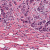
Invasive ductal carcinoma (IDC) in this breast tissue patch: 1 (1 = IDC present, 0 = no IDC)